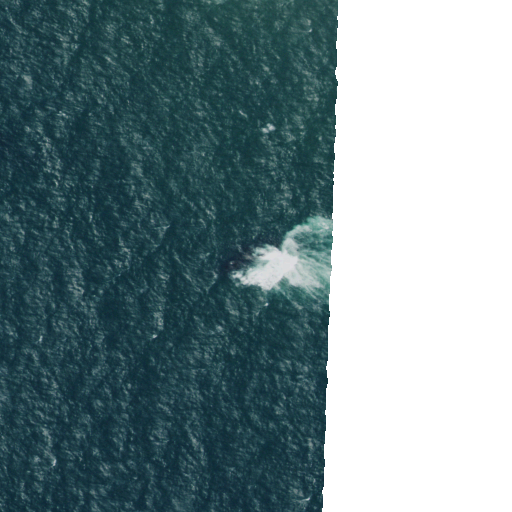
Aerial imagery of island in California named Seal Rock containing only open water